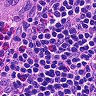
Metastatic tissue present: no